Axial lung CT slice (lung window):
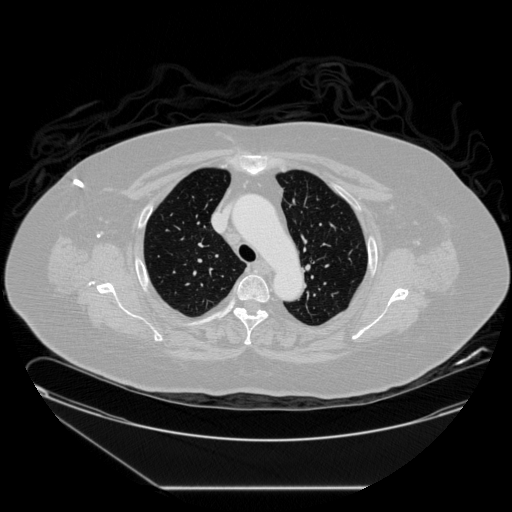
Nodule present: no